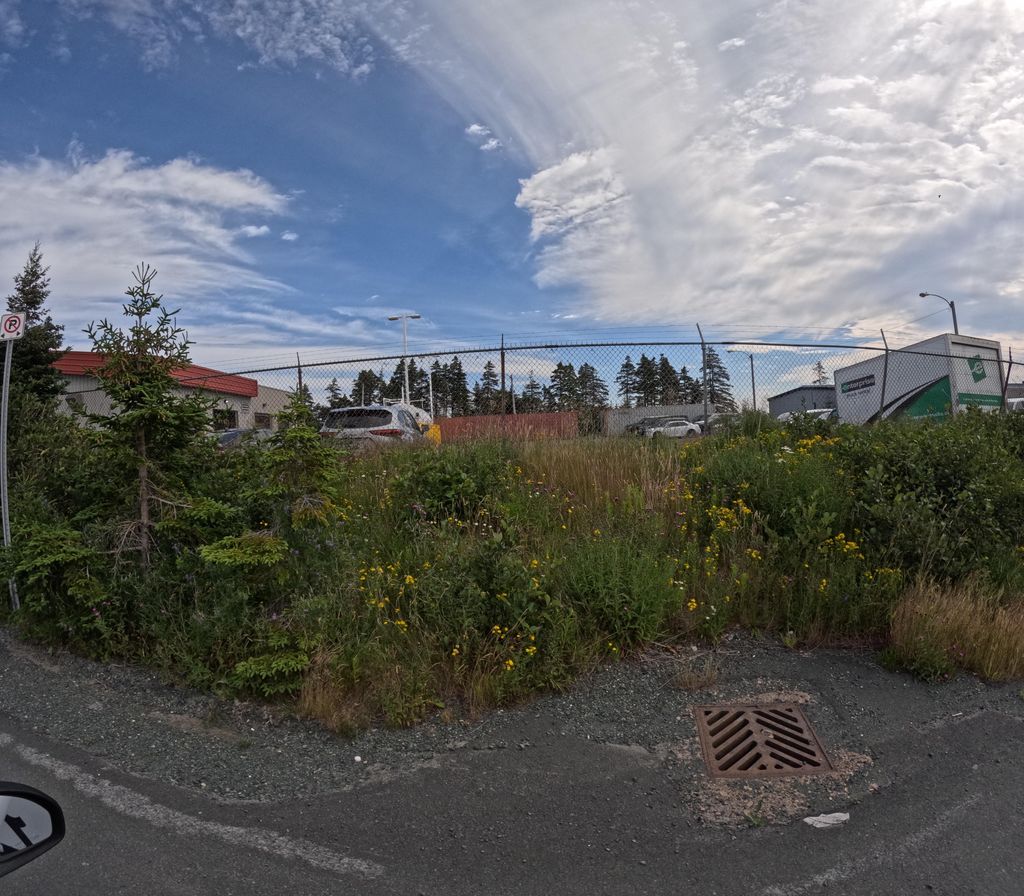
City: st_johns